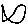
Label: fish